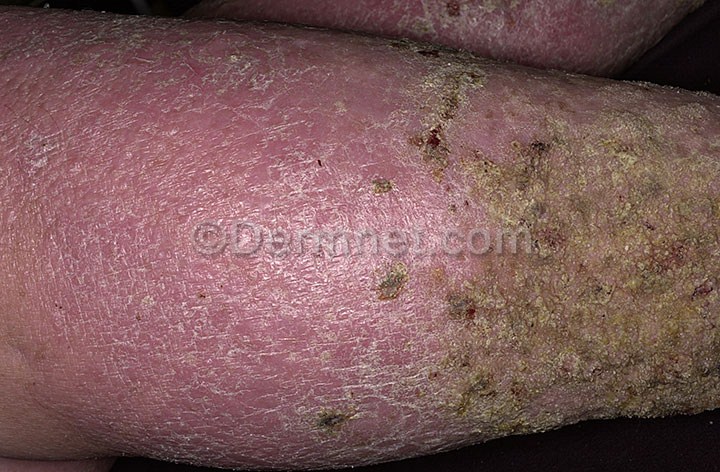
Disease: Eczema Photos